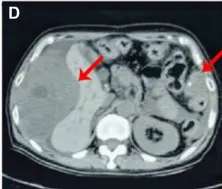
Case 1, a case of multiline treatment (retroperitoneal) for stromal tumor:summary of imaging data of the fourth-line and subsequent treatment. (D) Disease progression after 9 months of ripretinib treatment from baseline.
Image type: radiology (ct)